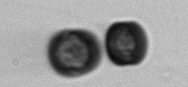
Label: Thalassiosira